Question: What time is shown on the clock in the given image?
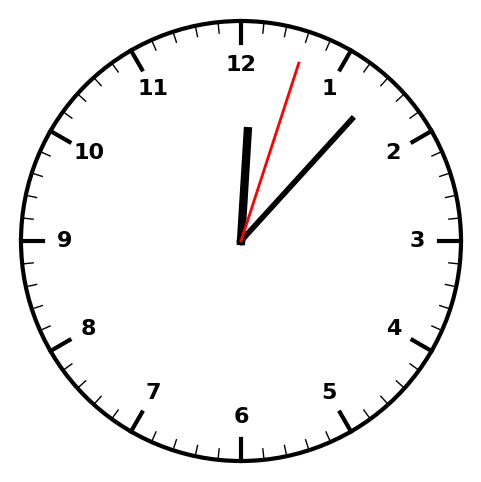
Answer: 12:07:03